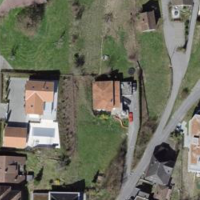
EUNIS habitat code: 55
Species observed at this site:
Aruncus dioicus